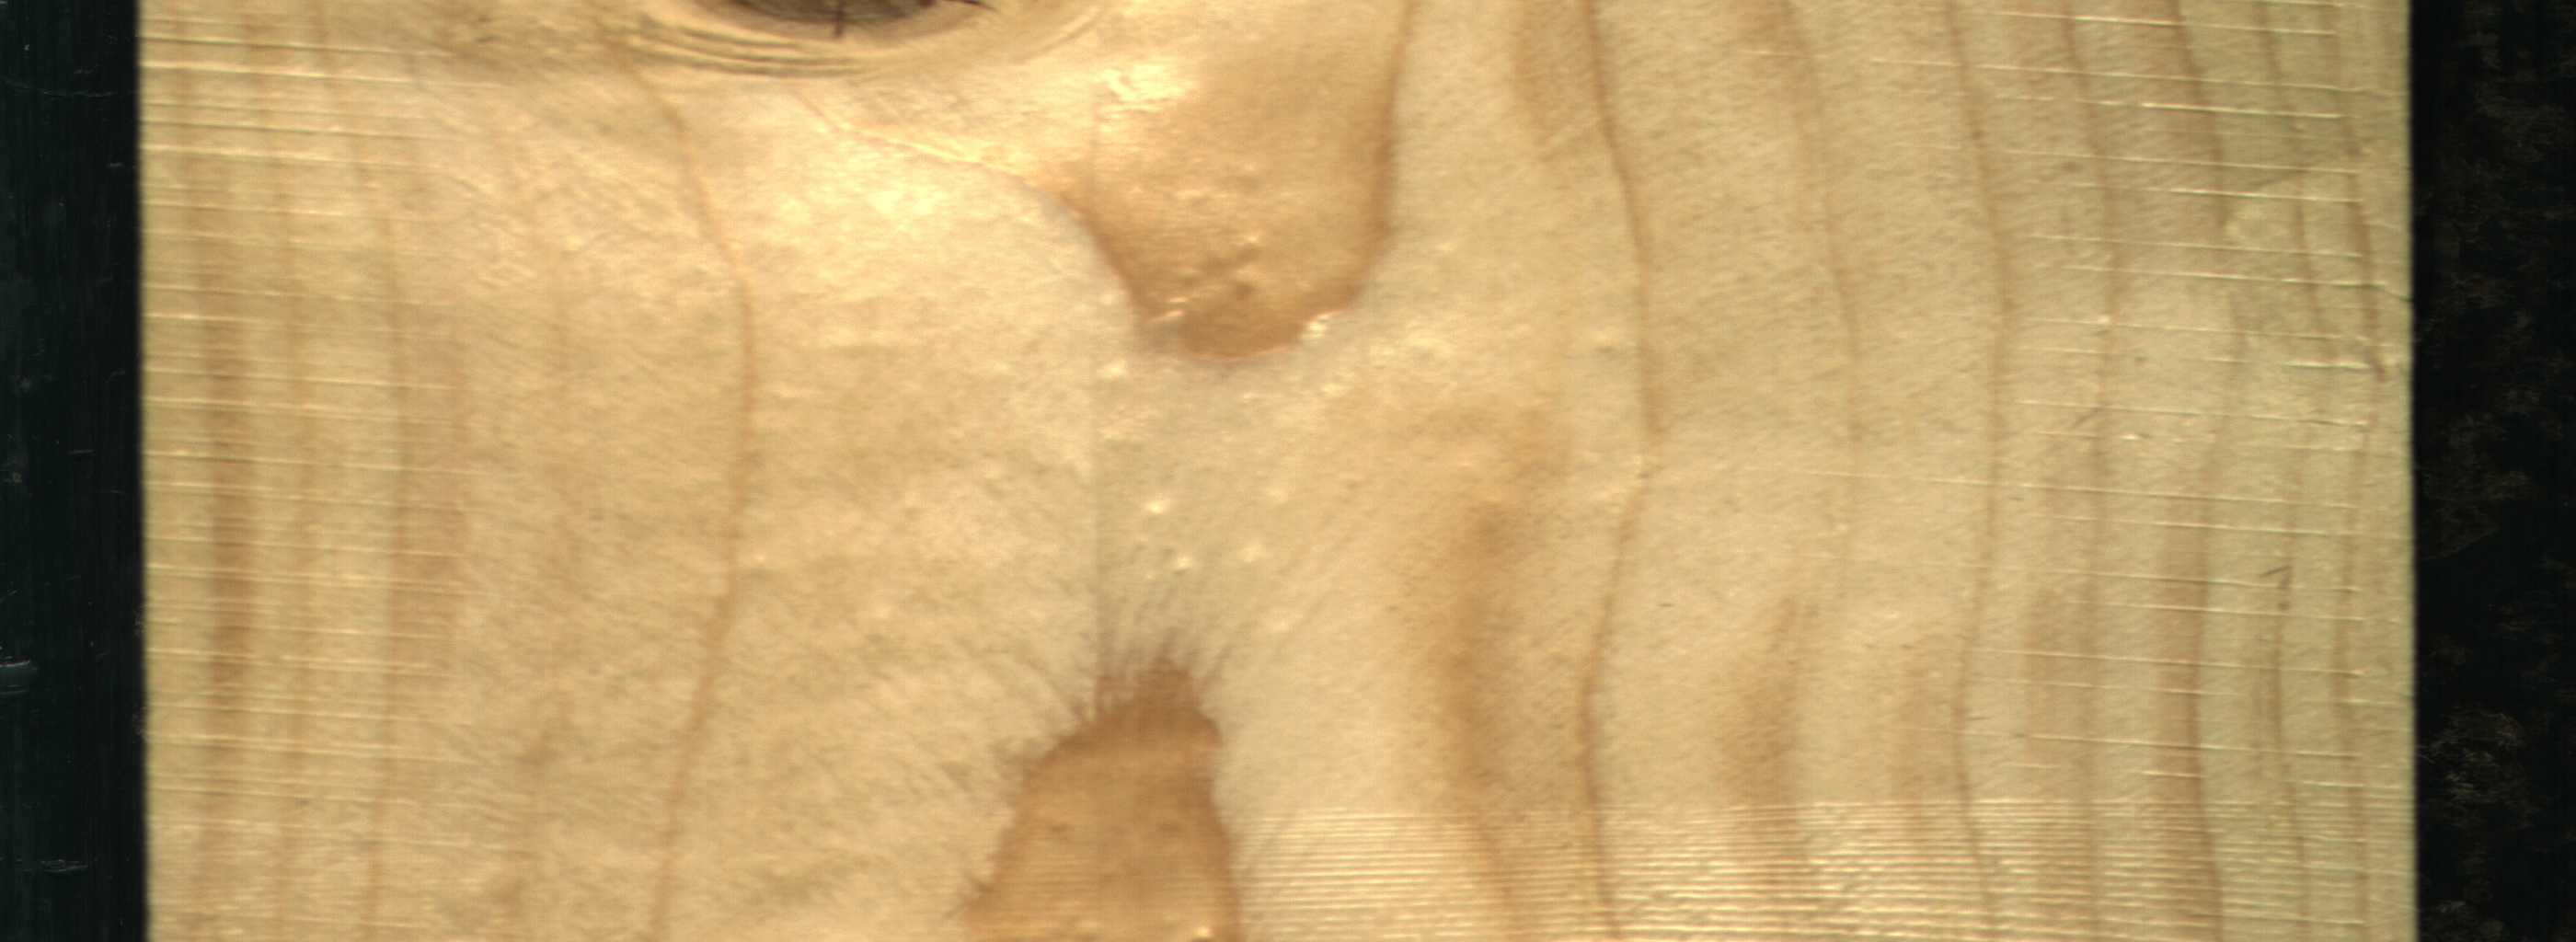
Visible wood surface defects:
knot_with_crack